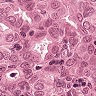
Metastatic tissue present: yes